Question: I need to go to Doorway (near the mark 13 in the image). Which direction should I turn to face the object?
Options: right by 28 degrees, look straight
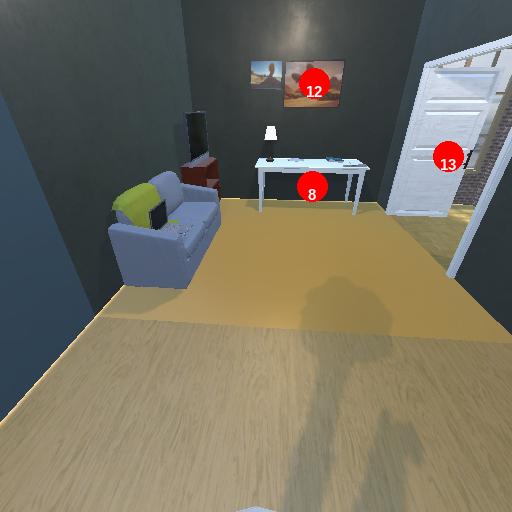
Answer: right by 28 degrees